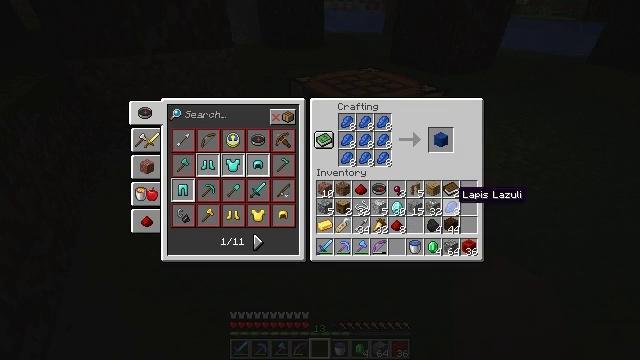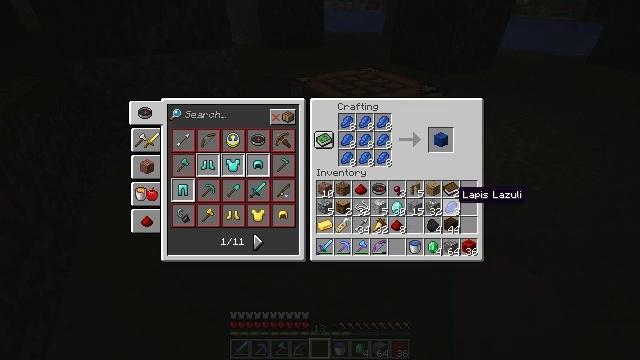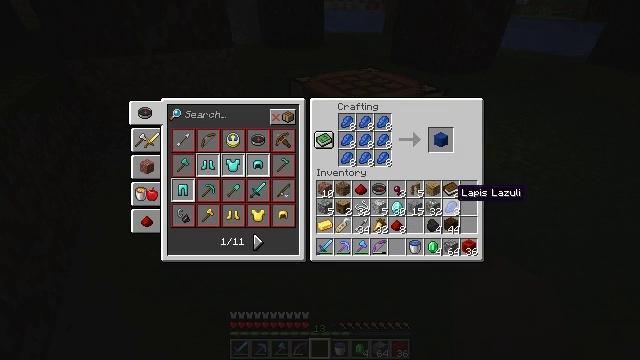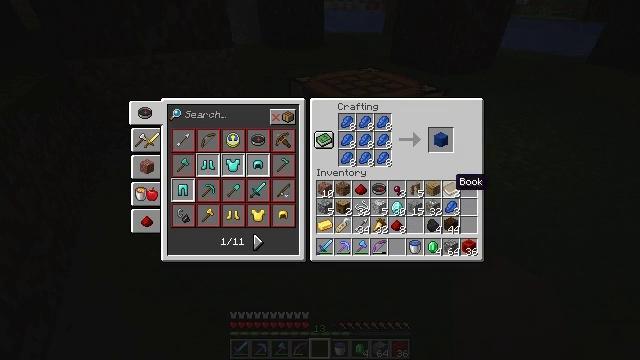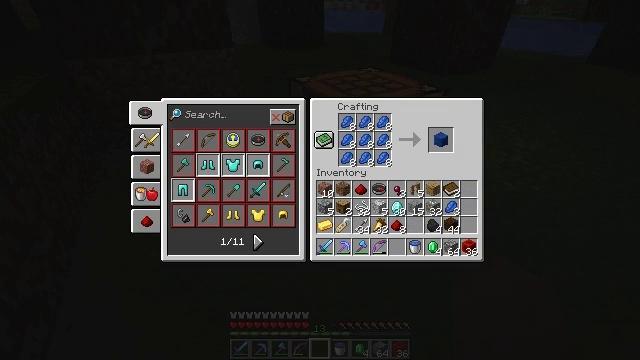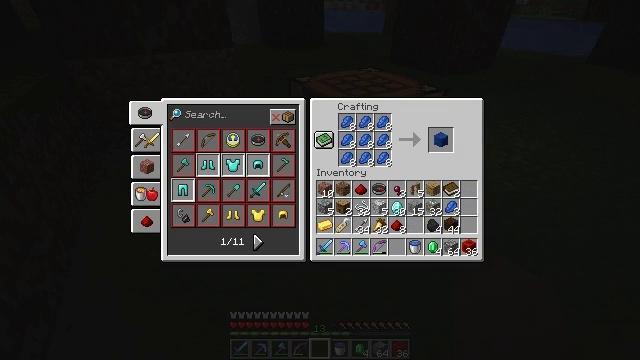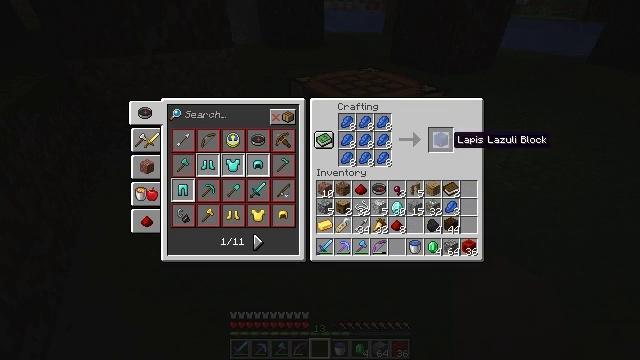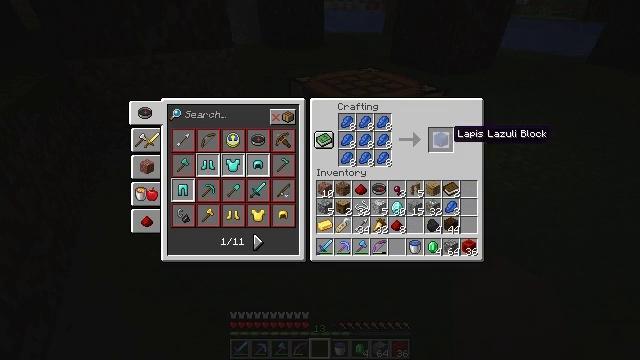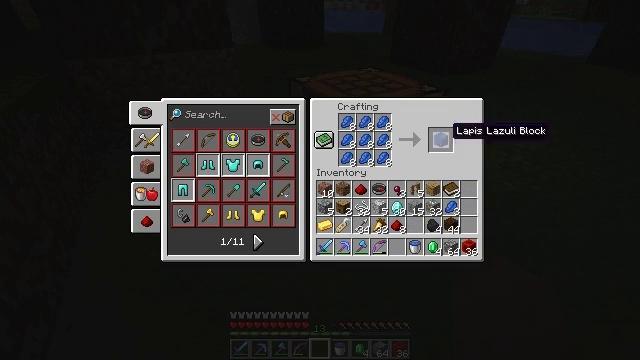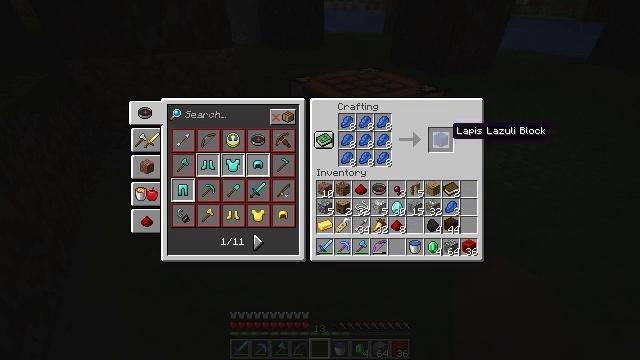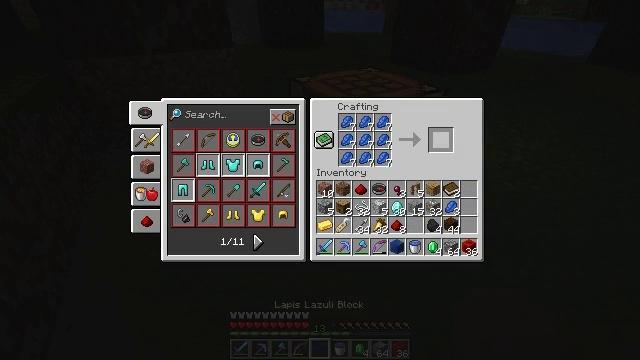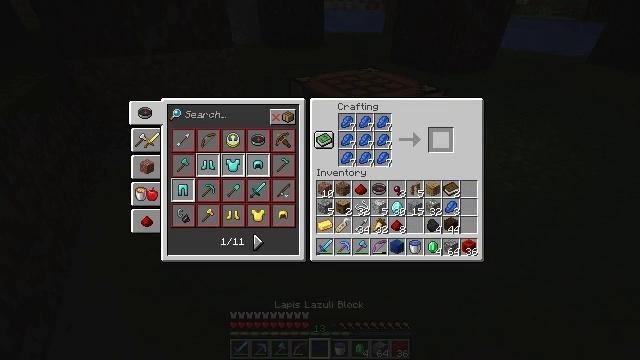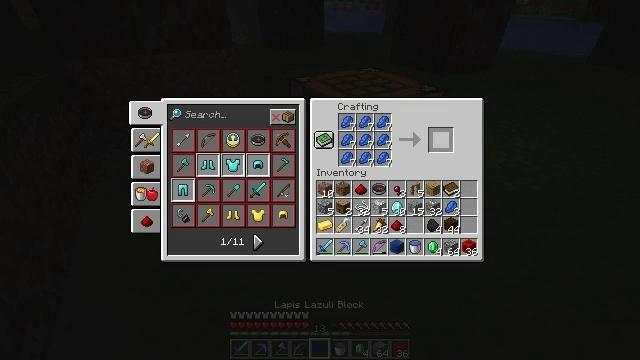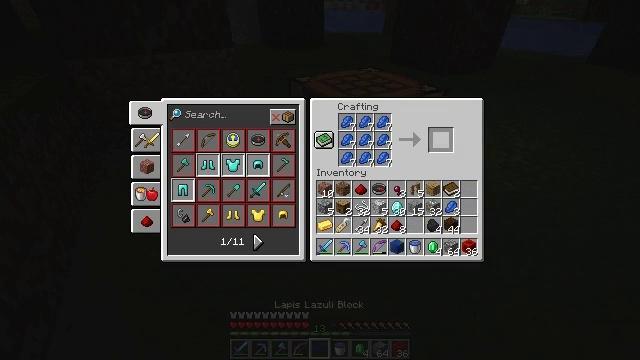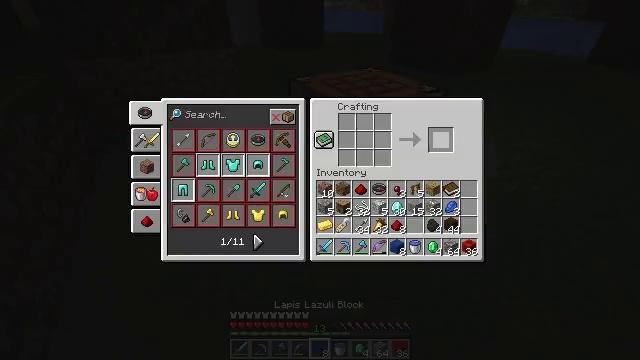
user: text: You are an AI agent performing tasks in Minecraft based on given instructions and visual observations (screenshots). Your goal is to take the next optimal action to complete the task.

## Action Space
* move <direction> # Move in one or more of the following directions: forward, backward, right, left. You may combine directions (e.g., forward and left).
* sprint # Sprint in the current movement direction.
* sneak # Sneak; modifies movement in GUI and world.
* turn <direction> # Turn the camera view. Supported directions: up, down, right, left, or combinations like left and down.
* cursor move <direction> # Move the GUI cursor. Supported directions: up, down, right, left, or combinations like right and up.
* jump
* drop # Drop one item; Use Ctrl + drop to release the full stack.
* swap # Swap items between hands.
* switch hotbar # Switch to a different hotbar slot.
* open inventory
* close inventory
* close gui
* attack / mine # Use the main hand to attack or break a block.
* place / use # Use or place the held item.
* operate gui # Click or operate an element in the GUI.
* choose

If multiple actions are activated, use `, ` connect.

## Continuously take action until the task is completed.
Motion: motion action
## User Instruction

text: Craft a lapis block.
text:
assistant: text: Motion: no_op
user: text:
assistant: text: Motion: no_op
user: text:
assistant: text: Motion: cursor move up
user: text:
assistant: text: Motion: cursor move up
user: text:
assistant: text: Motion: cursor move up
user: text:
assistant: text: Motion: sneak, cursor move up
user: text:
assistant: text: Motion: sneak
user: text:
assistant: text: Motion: sneak
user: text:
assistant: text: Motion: sneak
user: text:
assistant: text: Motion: sneak, operate gui
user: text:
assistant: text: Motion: sneak, operate gui
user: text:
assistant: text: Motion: sneak
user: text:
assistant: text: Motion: sneak
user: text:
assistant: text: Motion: sneak
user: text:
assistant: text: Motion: sneak